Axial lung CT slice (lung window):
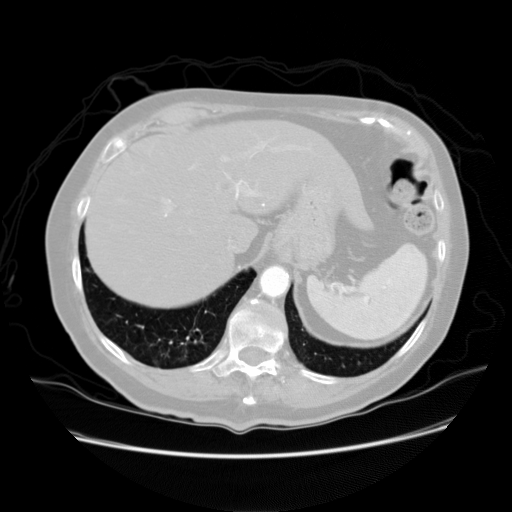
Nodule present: no